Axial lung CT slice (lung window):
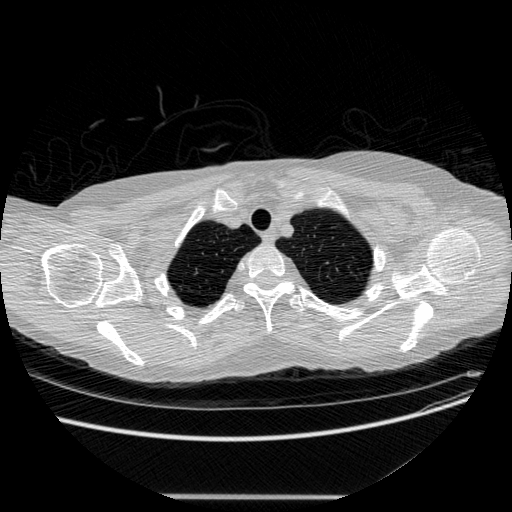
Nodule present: no